Question: I am trying to achieve a table which has text rotated -90degrees. Up until now I have been using images of the text, however I was hoping to change this over to text.

1. Column 07 text overflows onto column 08. I cannot fix this with overflow:hidden; because I have to set the width and height both to 200px to get the correct shape.
2. I have to set the width and height of the rotated text which does not make it very flexible to work with, and this also causes problem number 1.
3. I have to set the margin to "0 -100px" because I have to set the width to 200px but once rotated its width is still 200px, which would make the table incredible large.
4. If the font size is changed it no longer fits in the columns nicely.
5. The fonts look terrible, and are hard to read. I figure this will work itself out in future updates of the browsers.
Here is a jsFiddle of it in action
<URL>
I need it to work and have gotten it to the same point in IE7+, Chrome, FF, and Opera.
1. I could calculate the widths, height, etc with some javascript on page load, this would solve problems 2 and 3 above but not 1. However I hate to rely on javascript for display.
2. Perhaps I am misusing the transform-origin that would give me better control. The number I am currently using "0 0" allows me to easily calculate the needed sizes.
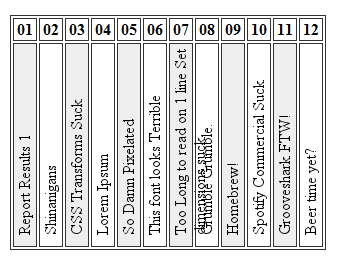
Answer: This solution fixes some of your problems, but it's not perfect:
1. Use whitespace: nowrap to disable text flowing to the next line.
2. Wrap the contents of each cell in a container with width: 1em. Columns are always wide enough for 1 line of vertical text. You can freely adjust the font size.
3. Manually set the height of the table to fully display the rotated content (by -90 degrees). Hard-coding heights is not great, but there are advantages: no need for fixed widths and negative margins to counter the fixed widths / transform origins / relative positioning / JavaScript; text automatically snaps to bottom of column.
4. See 2.
5. Sans-serif fonts are recommended. The less detailed the fonts, the better they look after transforms.
This works in Firefox, Chrome, Opera, IE9+. Vertical text does not work on IE8 and earlier. I tried rotating the table using:
'''
filter:progid:DXImageTransform.Microsoft.BasicImage(rotation=3)
'''
and the result looks horrible, so I added fallback style to display a simple horizontal table.
'''
body {
font-family: sans-serif;
padding: 10px;
font-size: 12px;
}
td, tr, th, table { border: 1px solid #333; }
td:nth-child(odd) { background: #eee; }
td {
overflow: hidden;
white-space: nowrap; /* text on one line only */
vertical-align: bottom;
height: 300px; /* to be adjusted: column is not always tall enough for text */
}
td > div {
padding: 10px;
width: 1em; /* column is always wide enough for text */
}
td > div > div {
-moz-transform: rotate(-90deg);
-o-transform: rotate(-90deg);
-webkit-transform: rotate(-90deg);
-ms-transform: rotate(-90deg) !important;
transform: rotate(-90deg);
}
'''
'''
<!--[if LT IE 9]>
<style>
table { width: 100px; }
td {
white-space: normal;
vertical-align: baseline;
height: auto;
}
td > div {
width: auto;
}
</style>
<![endif]-->
<table>
<tr>
<th>01</th>
<th>02</th>
<th>03</th>
<th>04</th>
<th>05</th>
<th>06</th>
<th>07</th>
<th>08</th>
<th>09</th>
<th>10</th>
<th>11</th>
<th>12</th>
</tr>
<tr>
<td><div><div>Report Results 1</div></div></td>
<td><div><div>Shinanigans</div></div></td>
<td><div><div>CSS Transforms Suck</div></div></td>
<td><div><div>Lorem Ipsum</div></div></td>
<td><div><div>So Damn Pixelated</div></div></td>
<td><div><div>This font looks Terrible</div></div></td>
<td><div><div>Too Long to read on 1 line Set dimensions suck</div></div></td>
<td><div><div>Grumble Grumble.</div></div></td>
<td><div><div>Homebrew!</div></div></td>
<td><div><div>Spotify Commercial Suck</div></div></td>
<td><div><div>Grooveshark FTW!</div></div></td>
<td><div><div>Beer time yet?</div></div></td>
</tr>
</table>
'''